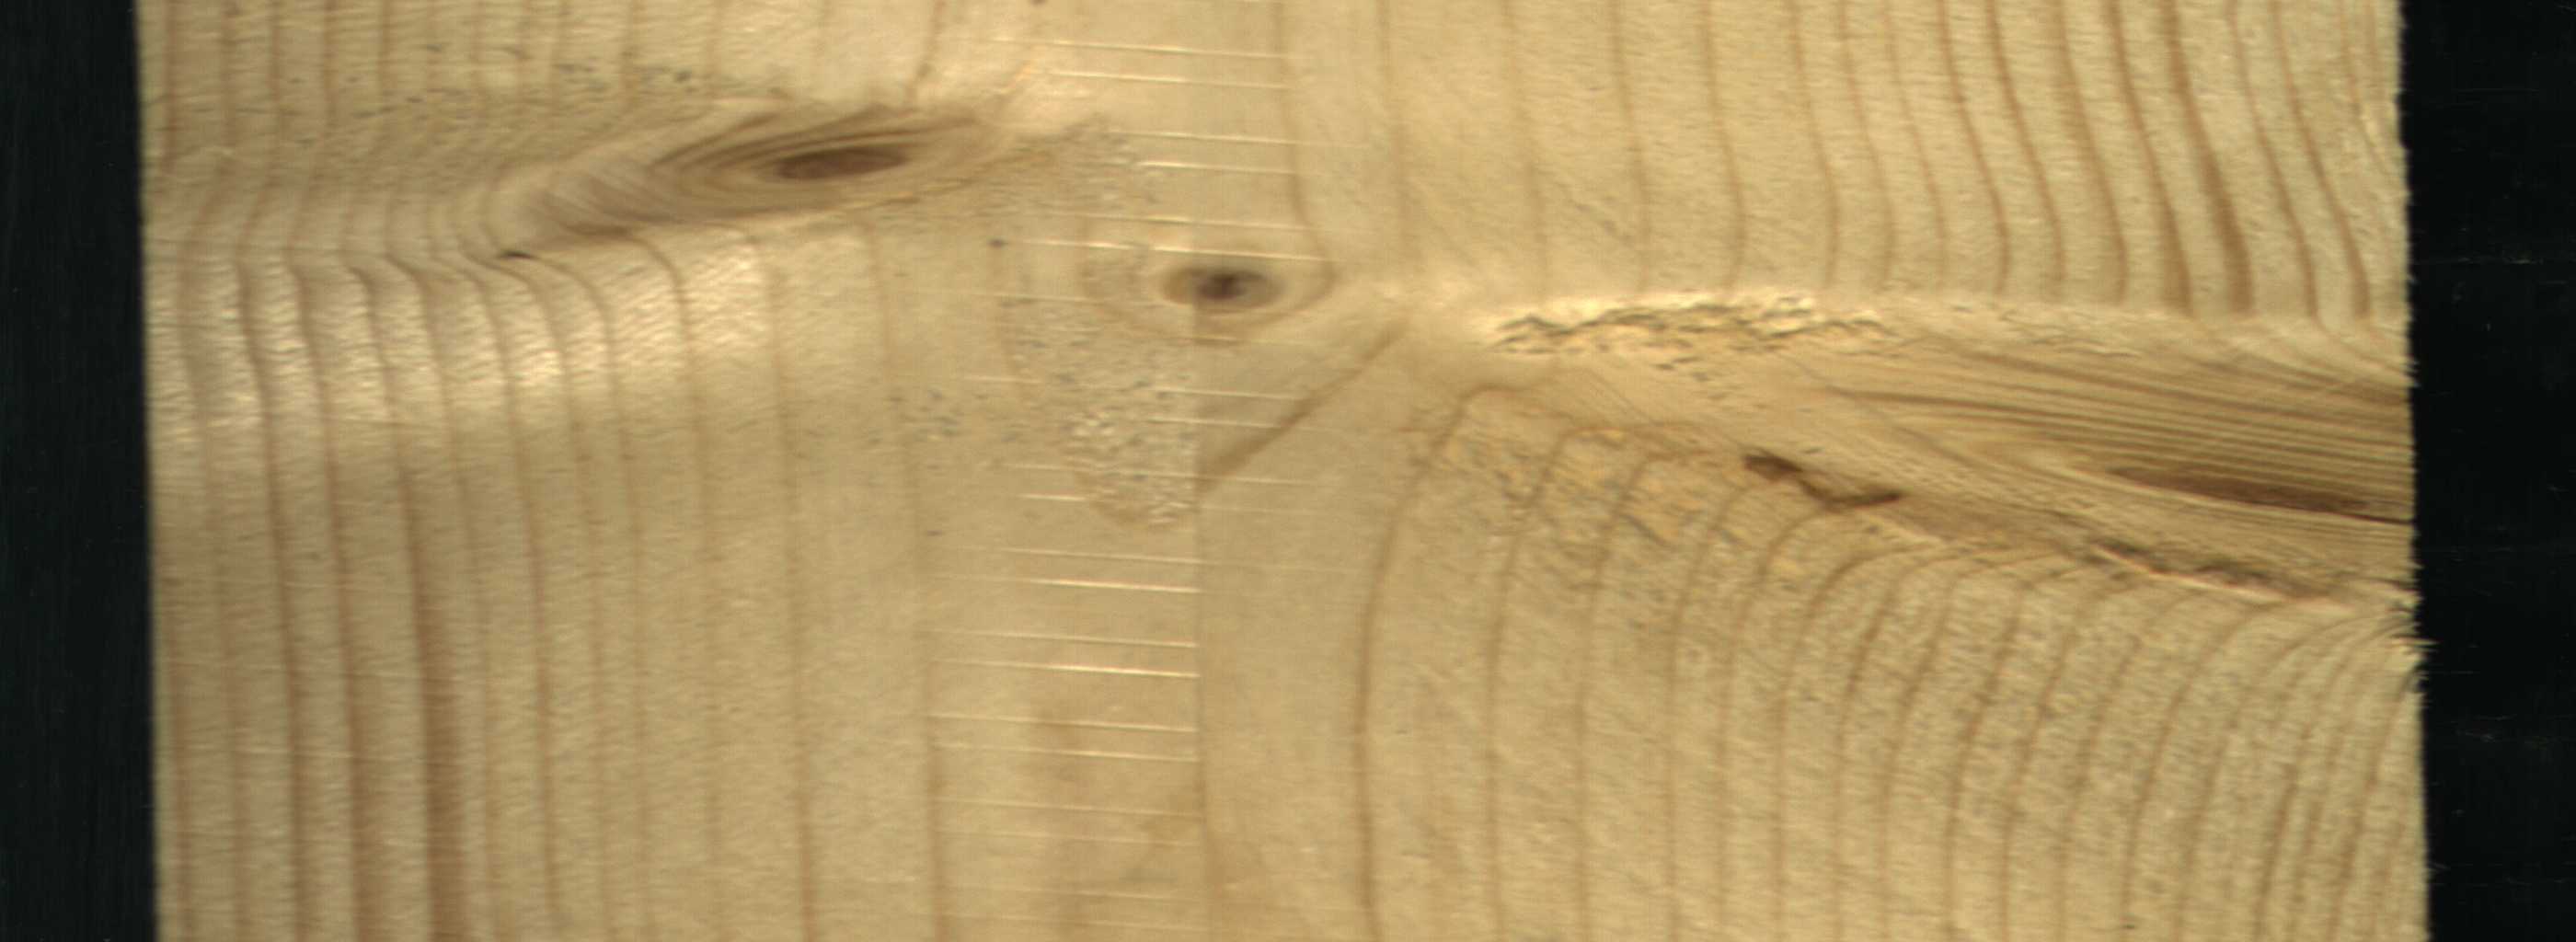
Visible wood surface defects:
Live_Knot
Live_Knot
Live_Knot
Live_Knot